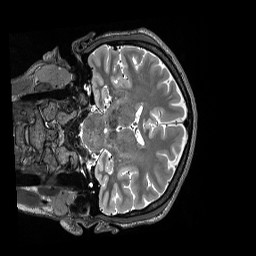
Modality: T2w
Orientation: coronal